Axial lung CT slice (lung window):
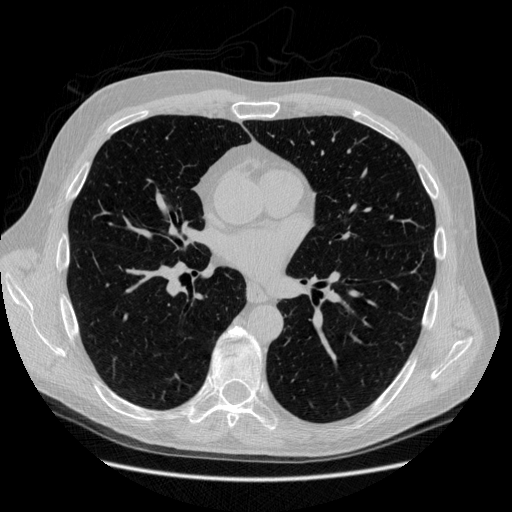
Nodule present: no